Field crop: maize
Growth stage: 2
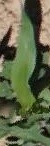
Species: maize